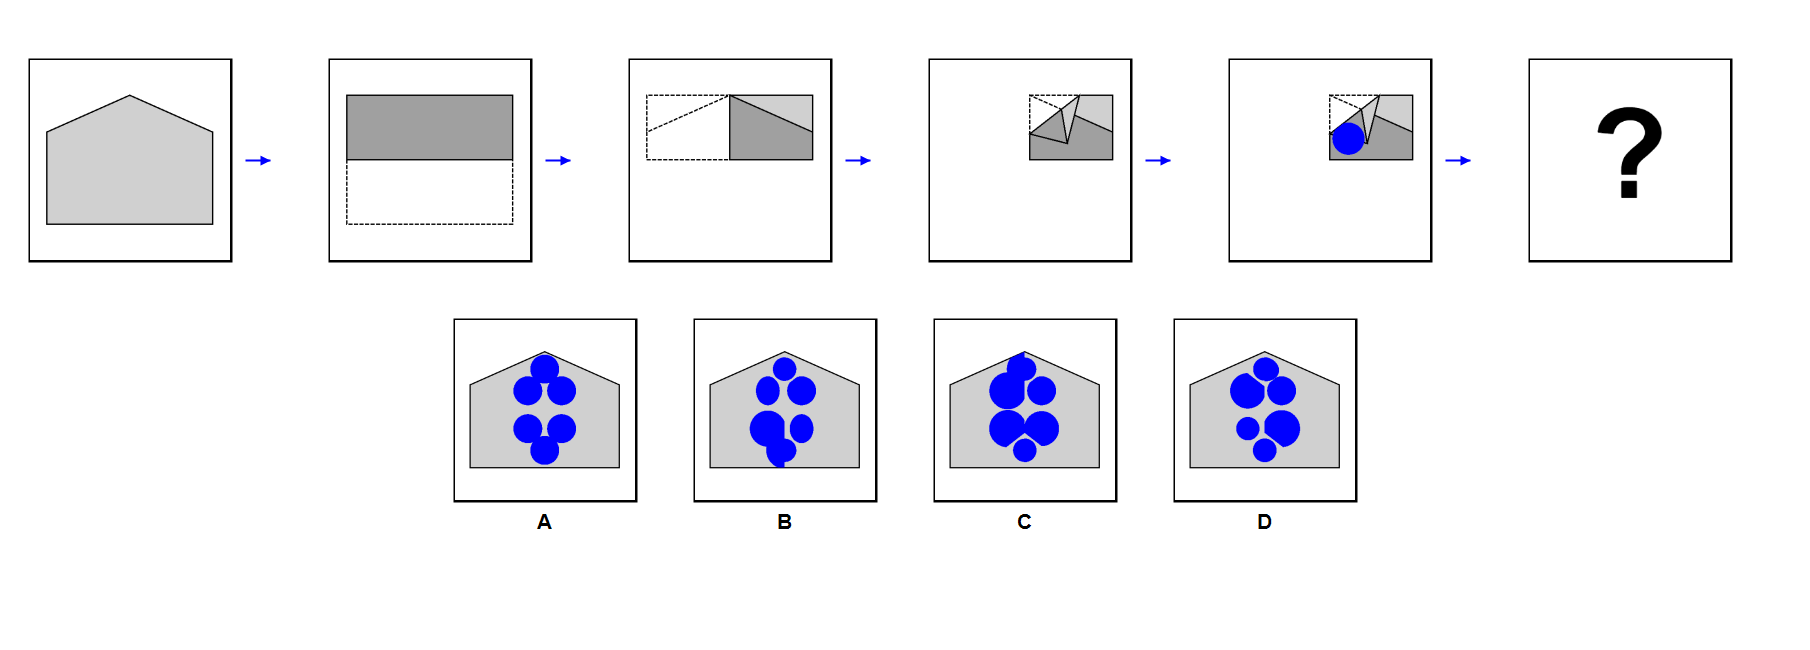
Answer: A